Interaction volume radius: 5 \u00c5
Interaction volume height: 25 \u00c5
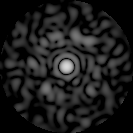
Disorder parameter: 0.7987